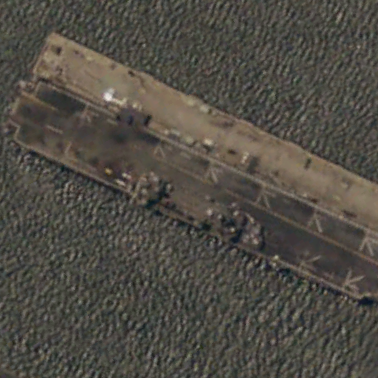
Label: assault